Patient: sex M, age 75
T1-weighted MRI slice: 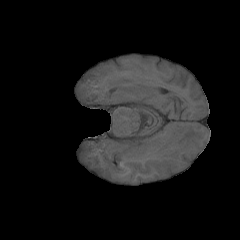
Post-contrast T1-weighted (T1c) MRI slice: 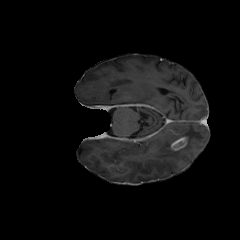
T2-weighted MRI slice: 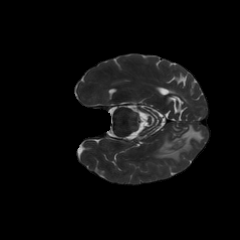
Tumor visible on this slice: yes
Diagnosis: Glioblastoma, IDH-wildtype
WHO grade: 4